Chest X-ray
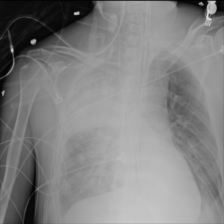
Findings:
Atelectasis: negative
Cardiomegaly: negative
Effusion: negative
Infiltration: negative
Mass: negative
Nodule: negative
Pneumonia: negative
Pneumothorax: negative
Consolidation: negative
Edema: negative
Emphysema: negative
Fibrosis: negative
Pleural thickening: negative
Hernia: negative